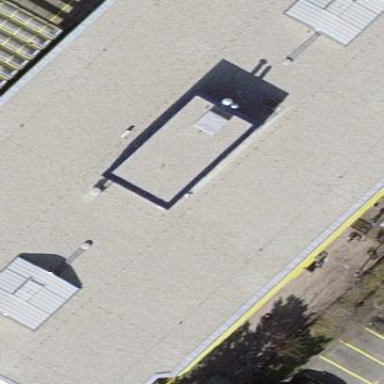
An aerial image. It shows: Commercial building.